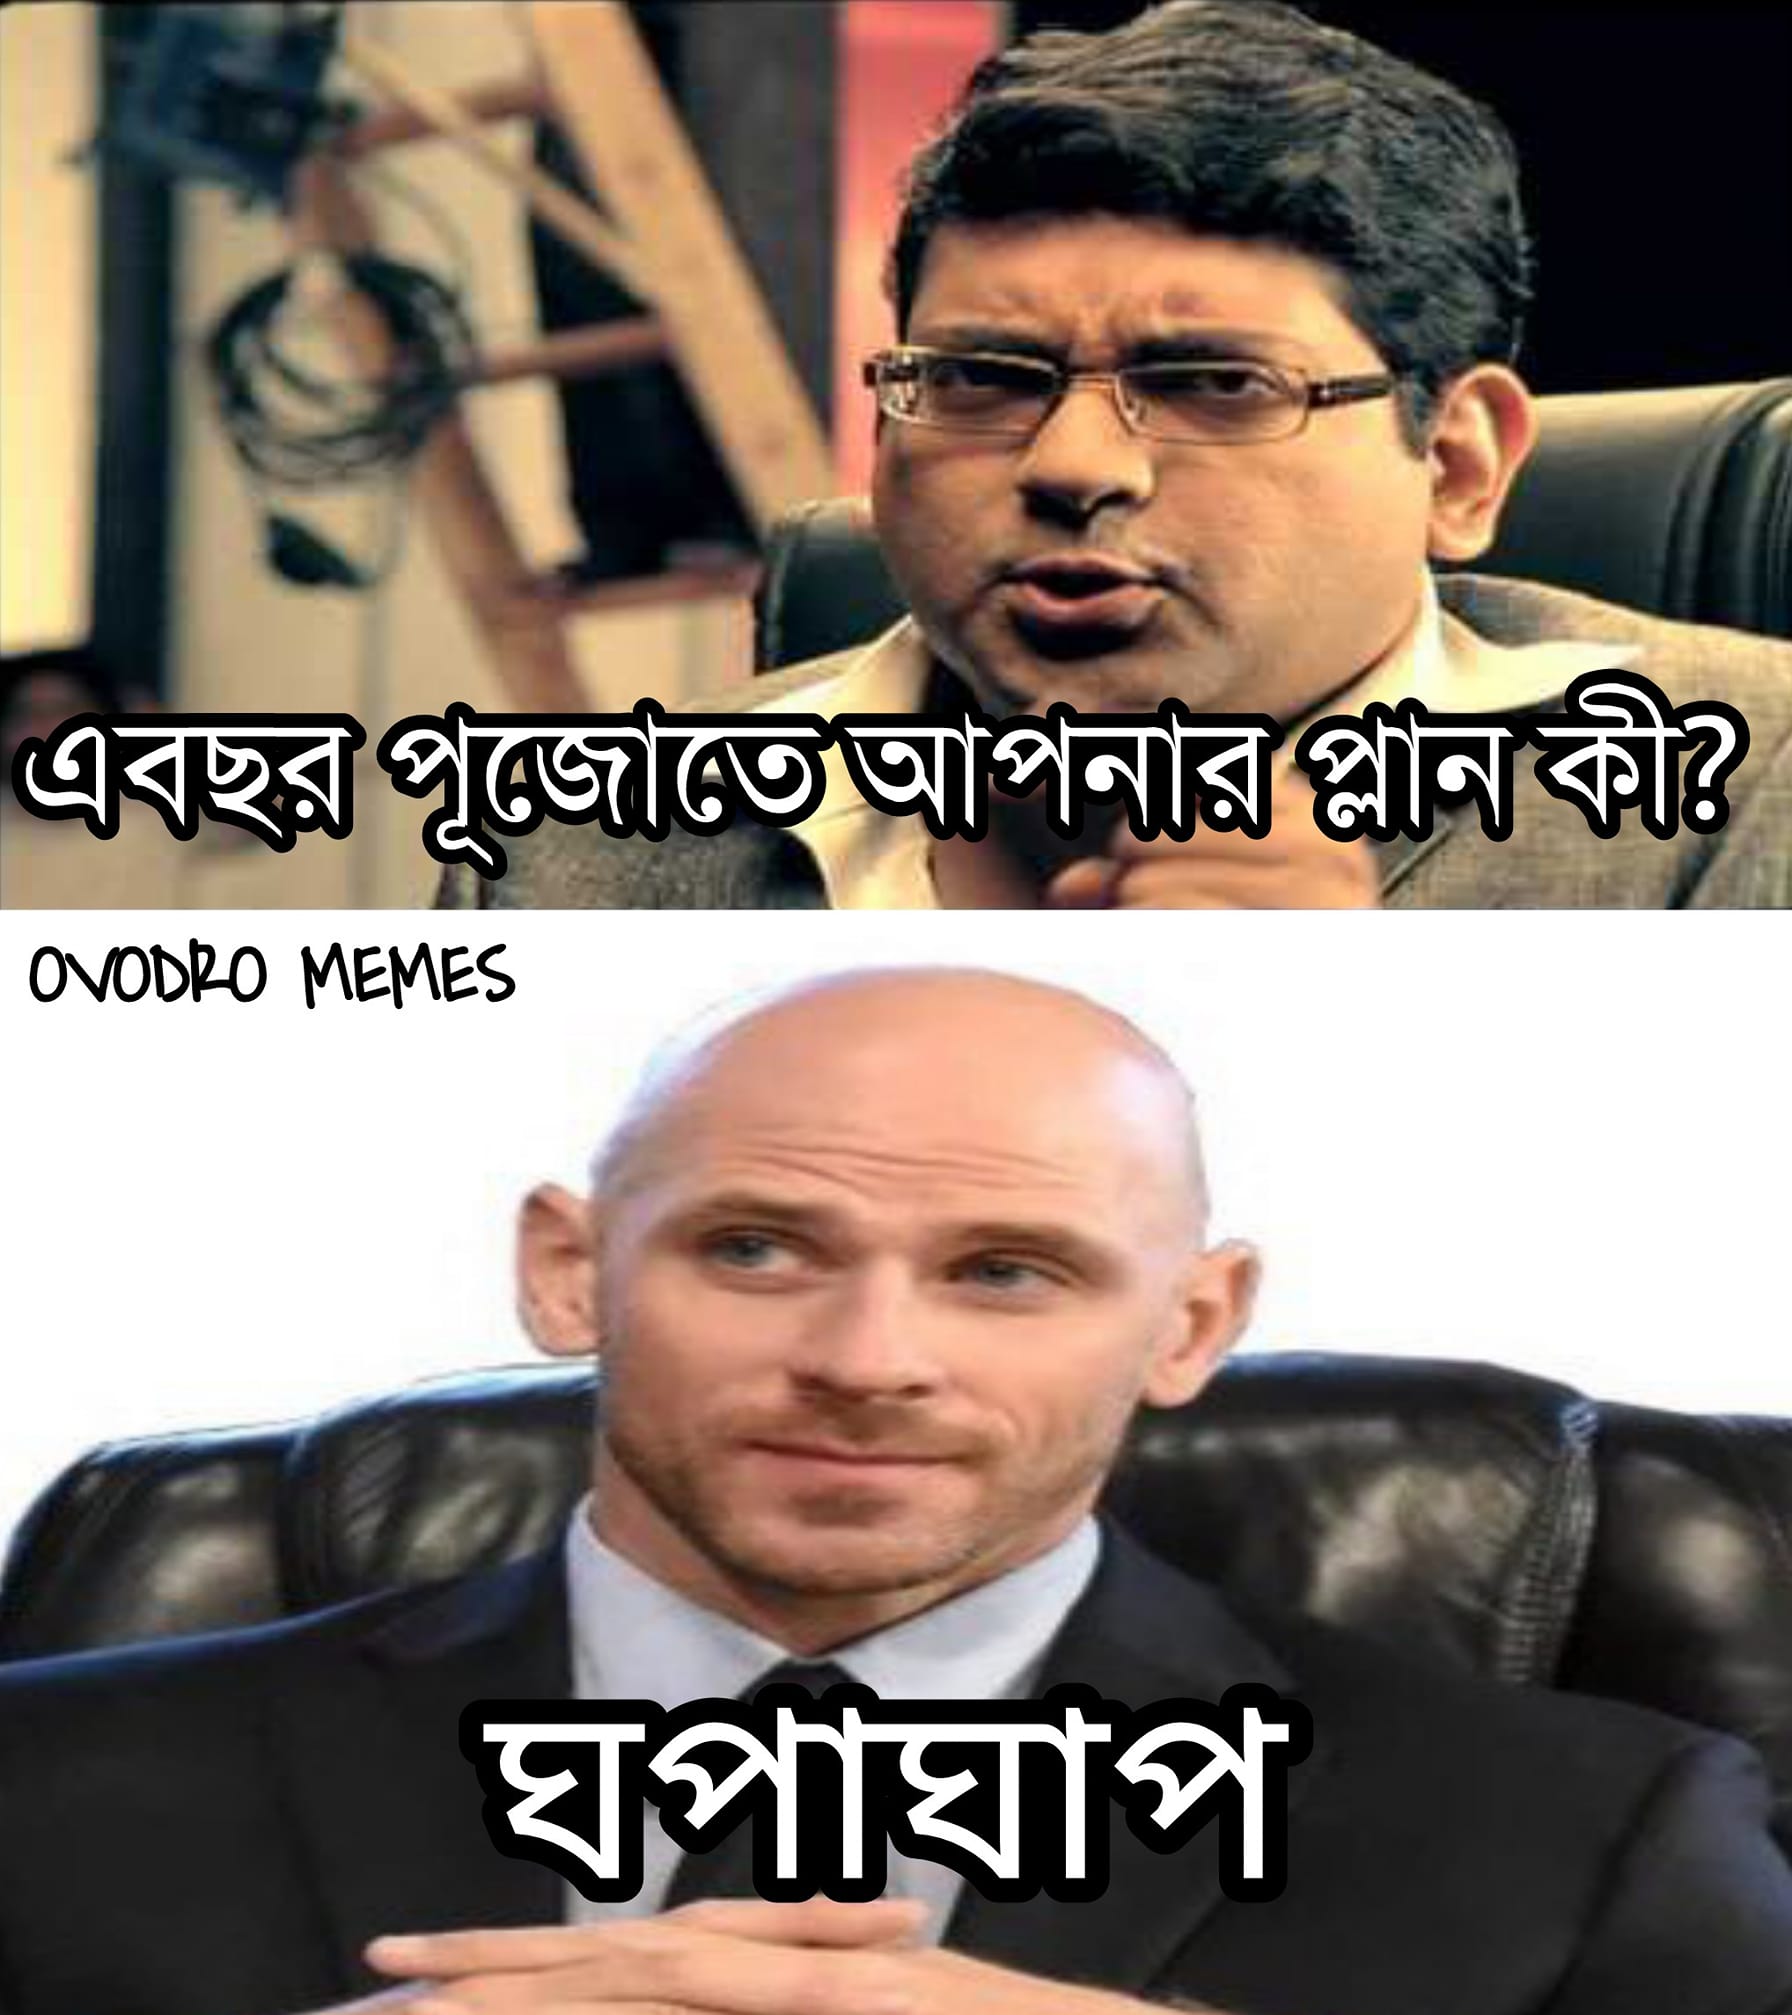
Caption: এবছর   পূজোতে আপনার প্ল্যান কী ?   ঘপাঘাপ
Label: non-hate